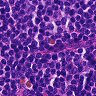
Metastatic tissue present: no